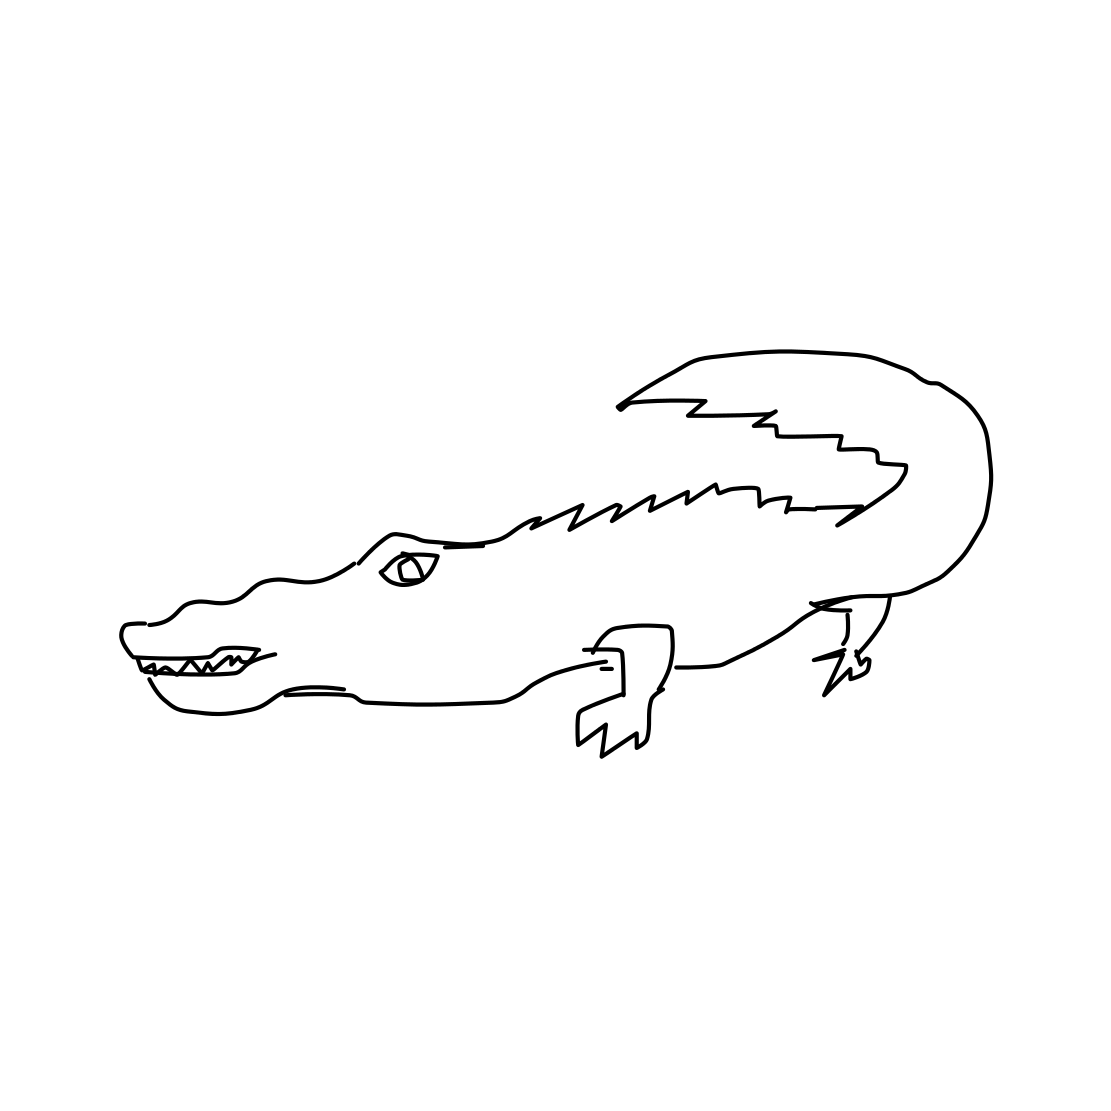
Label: crocodile